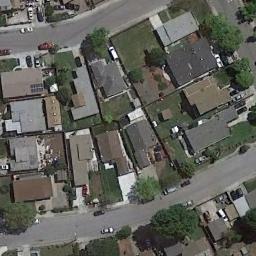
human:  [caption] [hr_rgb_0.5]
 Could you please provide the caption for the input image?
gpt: The dense residential is next to the road with some cars .

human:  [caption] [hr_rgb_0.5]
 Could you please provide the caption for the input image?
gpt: A dense residential area has lots of houses with lawns .

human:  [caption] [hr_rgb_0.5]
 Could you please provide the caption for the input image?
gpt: There is a straight road in the middle of the house .

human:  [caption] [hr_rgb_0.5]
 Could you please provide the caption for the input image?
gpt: There are many roads and neatly arranged houses and trees and large lawns in densely populated areas .

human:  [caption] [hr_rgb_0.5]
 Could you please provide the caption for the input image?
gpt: There are some brown and gray buildings on dense residential area .